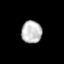
Tissue: lung
Cell type: Epithelial cells
Senescence score: 0.2254
Nuclear area (px): 452
Mean DAPI intensity: 188.175